Aerial crown-view tile of a tropical tree (Barro Colorado Island, Panama), acquired 20250124:
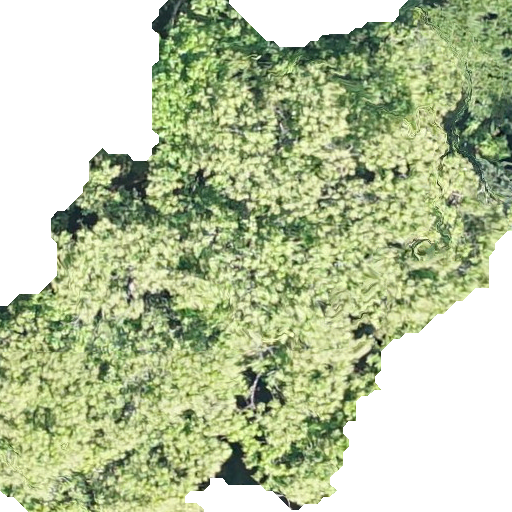
Species: Anacardium excelsum
GBIF accepted scientific name: Anacardium excelsum
Crown area: 301.234 m²